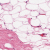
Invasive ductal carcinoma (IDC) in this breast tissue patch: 0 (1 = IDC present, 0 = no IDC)